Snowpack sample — Snodgrass Mountain, Crested Butte, Colorado (2/4/25, 12:06 PM MST)
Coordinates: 38.923, -106.968
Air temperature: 35 °F
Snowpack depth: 80 cm
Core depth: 20 cm
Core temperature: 33.8 °F
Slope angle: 14°, slope face: 78°
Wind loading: low
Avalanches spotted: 0
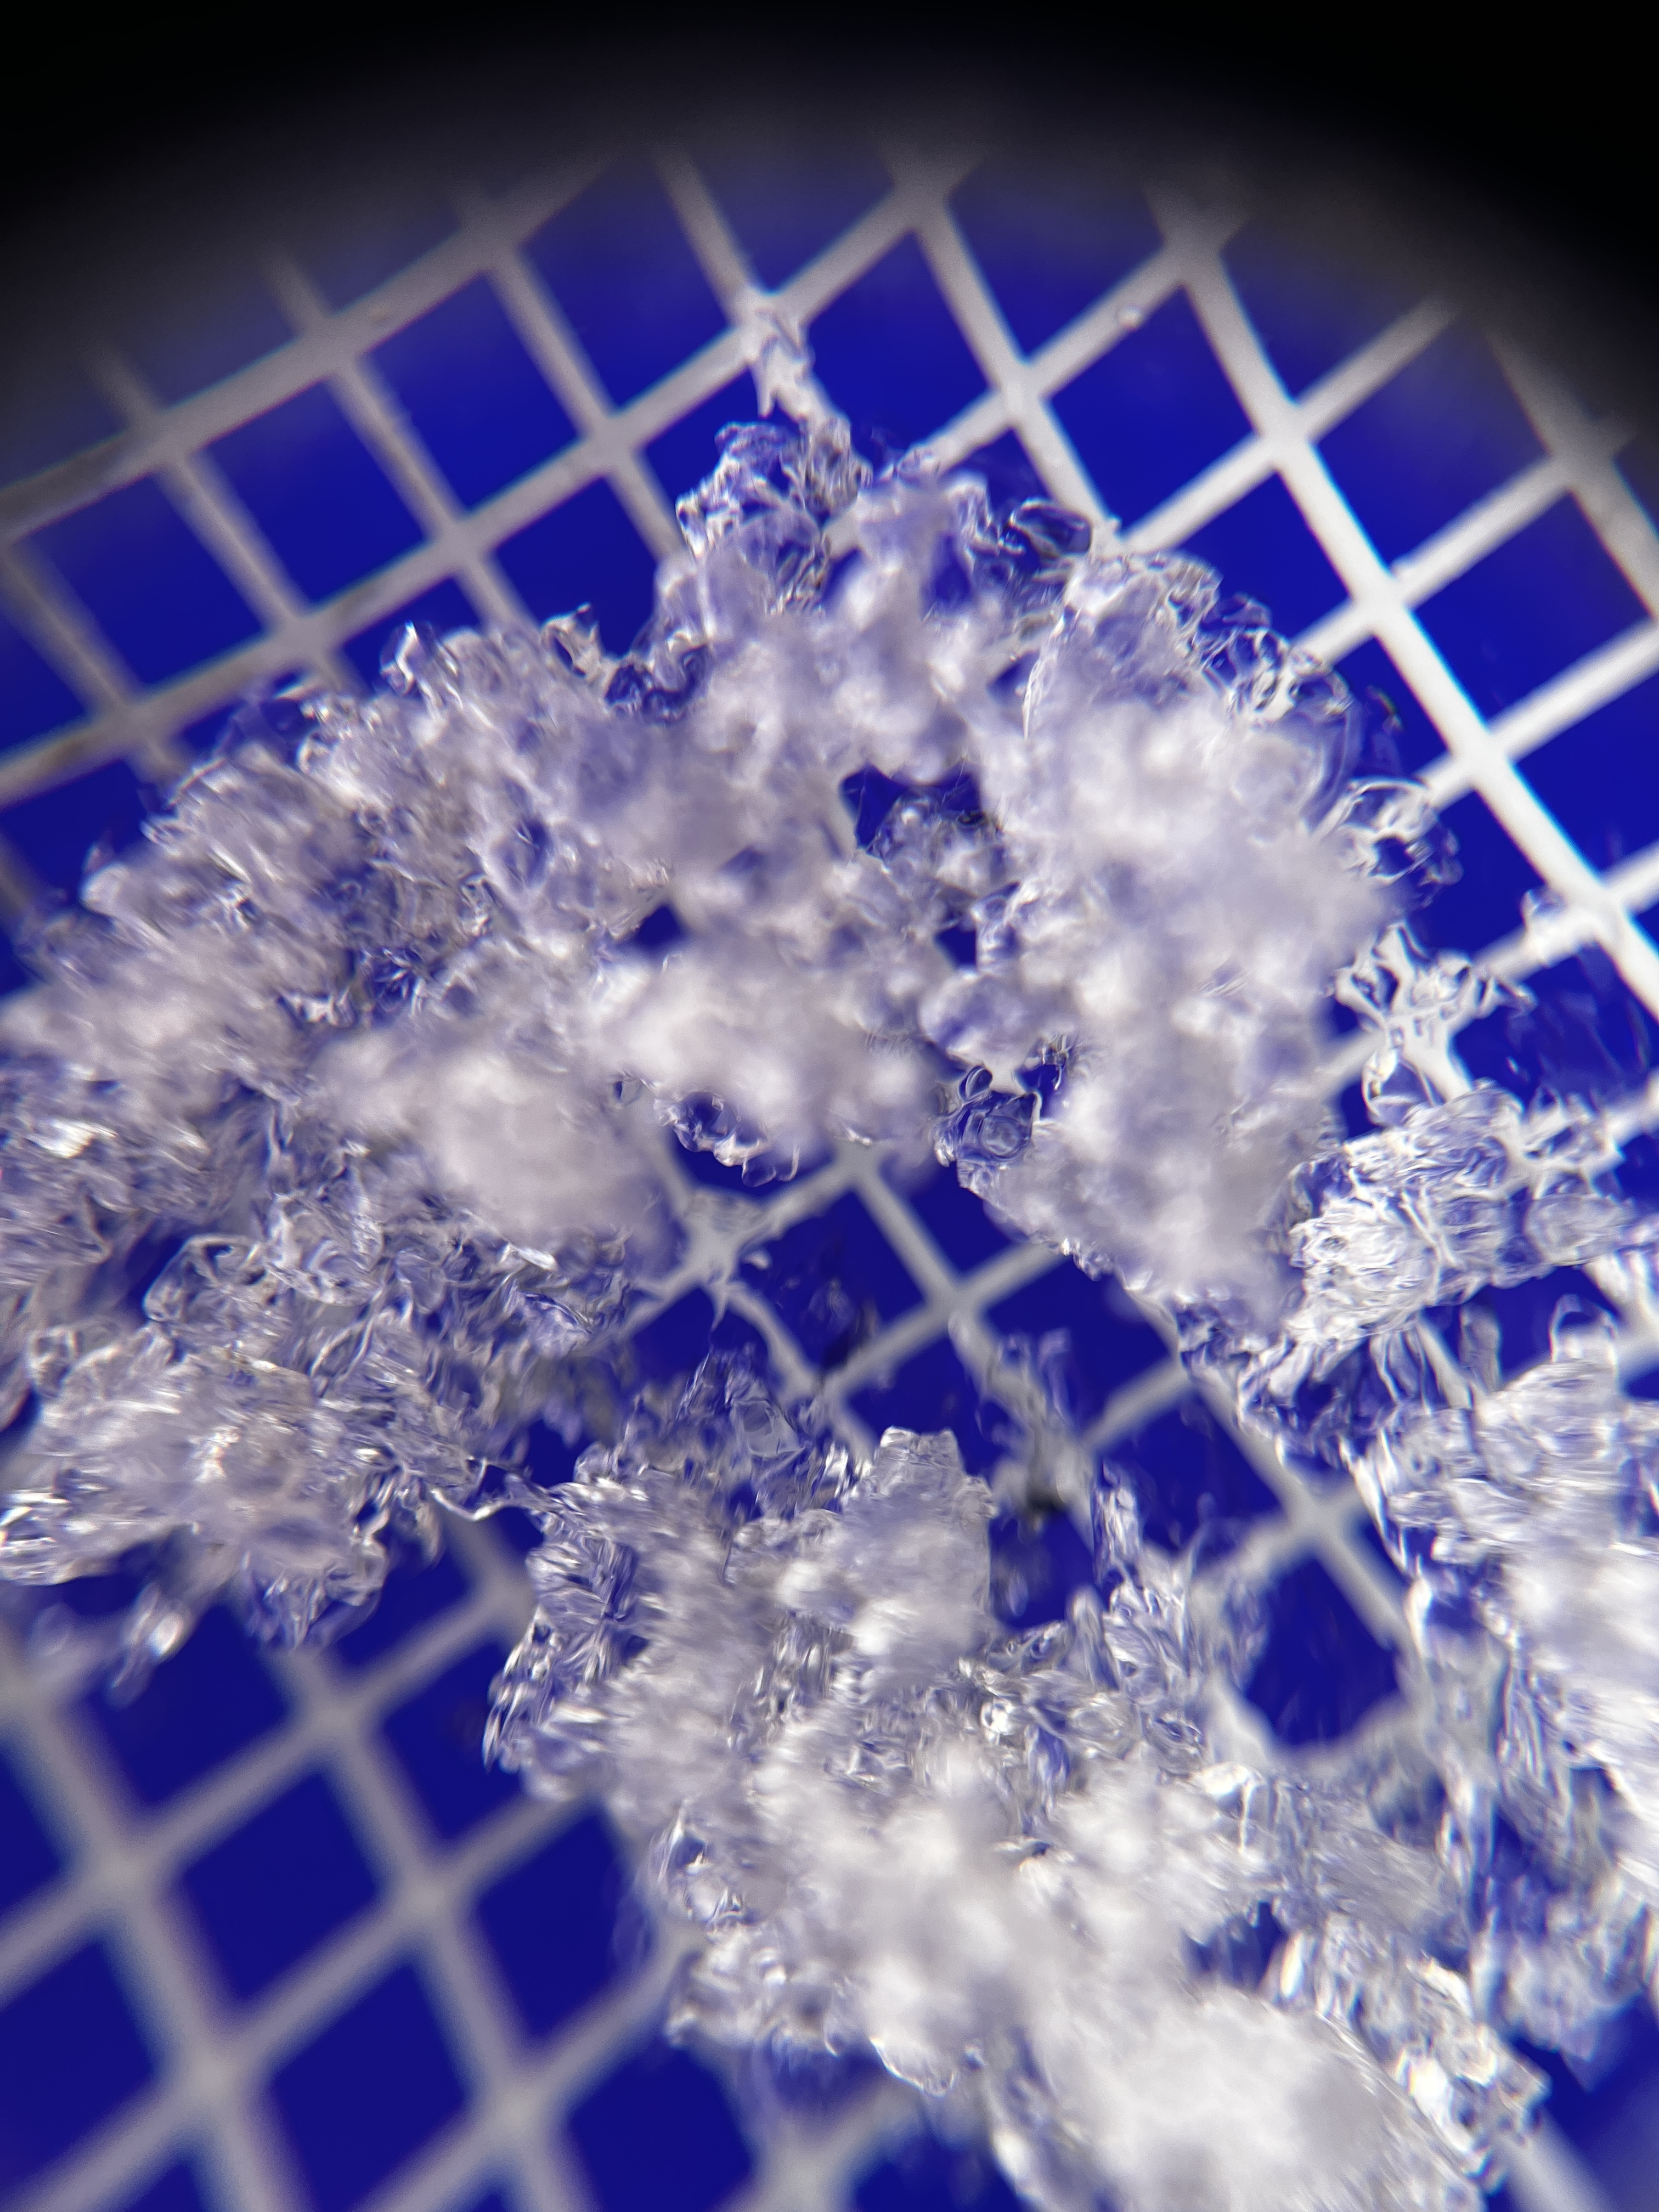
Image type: magnified_profile
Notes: No avalanches nearby, unusually warm weather for the last month reported by residents, Collected 25 yards from treeline